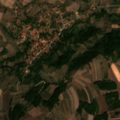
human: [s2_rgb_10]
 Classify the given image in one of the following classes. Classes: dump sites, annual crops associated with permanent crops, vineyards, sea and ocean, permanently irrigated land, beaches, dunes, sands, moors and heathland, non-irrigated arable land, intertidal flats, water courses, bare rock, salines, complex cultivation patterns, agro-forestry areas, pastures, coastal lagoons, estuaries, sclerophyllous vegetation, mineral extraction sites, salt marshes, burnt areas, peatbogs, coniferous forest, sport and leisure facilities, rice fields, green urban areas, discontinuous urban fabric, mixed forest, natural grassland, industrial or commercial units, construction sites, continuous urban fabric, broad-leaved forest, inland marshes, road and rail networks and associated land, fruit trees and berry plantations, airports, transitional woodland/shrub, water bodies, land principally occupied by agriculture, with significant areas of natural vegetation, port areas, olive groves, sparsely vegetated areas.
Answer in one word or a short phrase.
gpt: complex cultivation patterns, land principally occupied by agriculture, with significant areas of natural vegetation, broad-leaved forest